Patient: sex M, age 45
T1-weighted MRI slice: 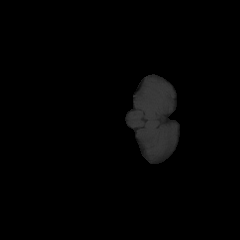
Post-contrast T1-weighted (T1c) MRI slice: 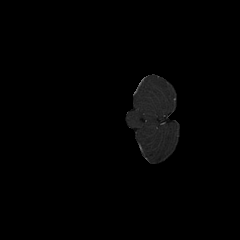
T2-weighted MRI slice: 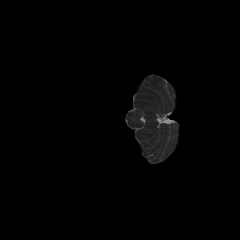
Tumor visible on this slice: no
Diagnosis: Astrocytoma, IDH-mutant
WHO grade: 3